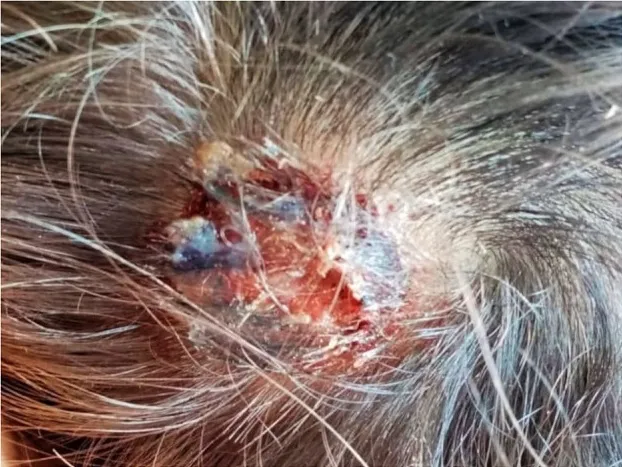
Child's scalp lesion, showing hair loss, pus discharge and crusting.
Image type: medical_photograph (skin_photograph)